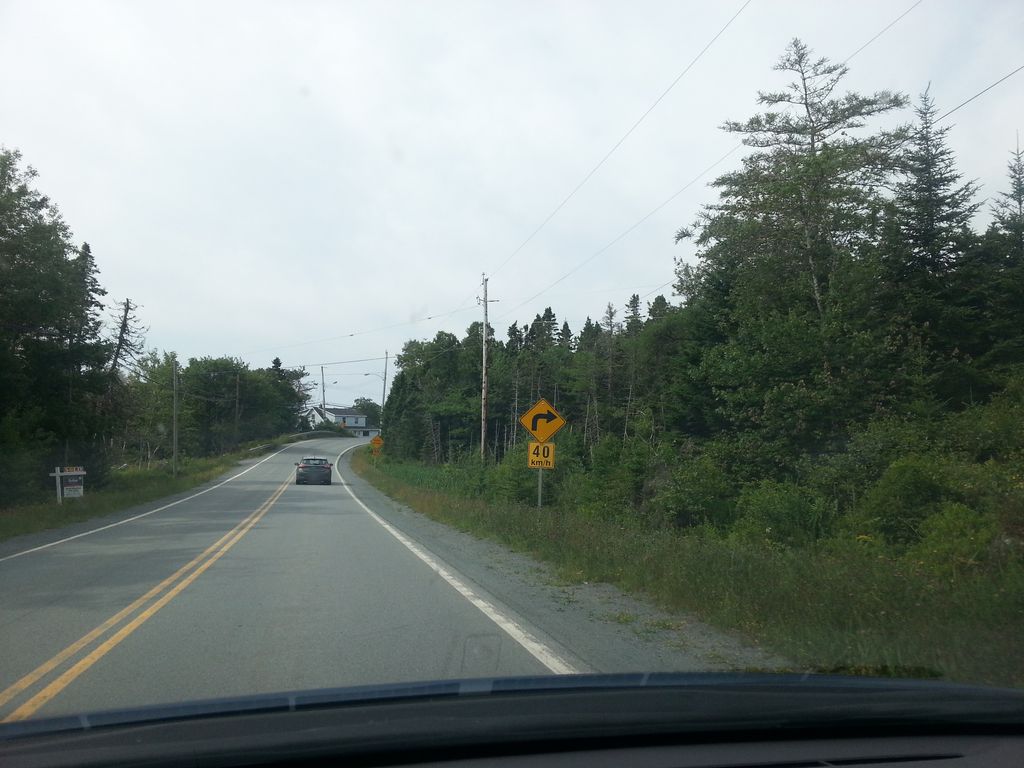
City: halifax